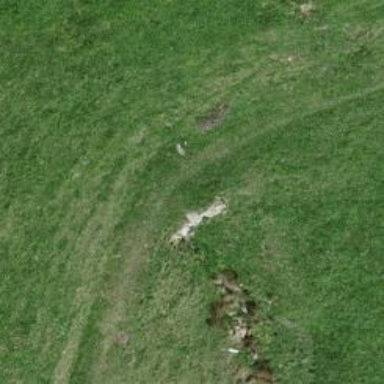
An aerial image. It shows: Grassy path.